Question: 1. I installed nodemon.
2. I made changes to my code.
3. It is stuck at RESTARTING DUE TO CHANGES and doesn't restart the server.
Why is this happening and how to solve it?

'''
>>index.js
const express = require('express');
const app = express();
app.get('', (req, res) => {
res.send('Hello, world!');
})
app.get('./help', (req, res) => {
res.send('Help Page!');
})
const port = 3000;
// const hostName = '127.0.0.1';
app.listen(port, () => {
console.log('Server is listening on ${port}');
});
>>package.json
{
"name": "app",
"version": "1.0.0",
"description": "",
"main": "index.js",
"scripts": {
"test": "echo "Error: no test specified" && exit 1",
"start": "nodemon index.js"
},
"author": "Sharjeel",
"license": "ISC",
"dependencies": {
"express": "^4.17.1",
"nodemon": "^2.0.12"
}
}
'''
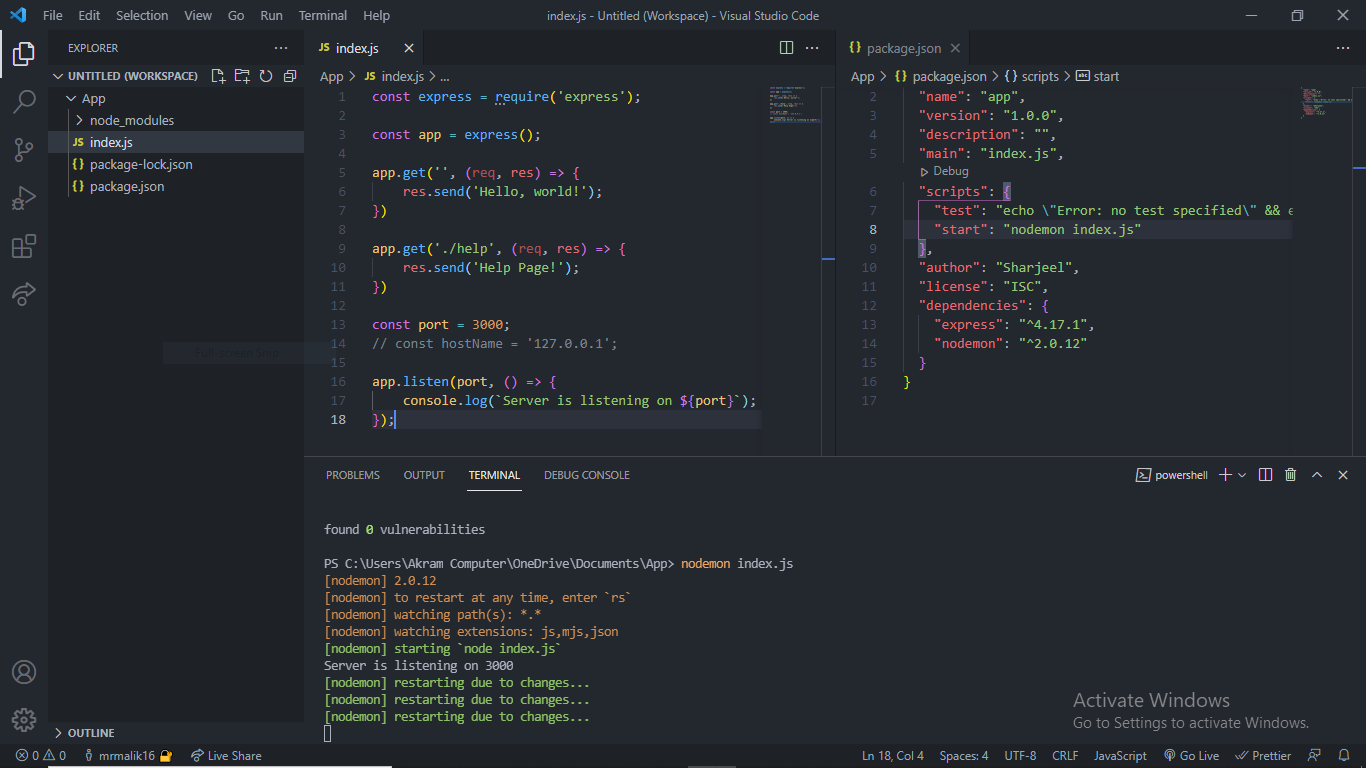
Answer: The problem is with the latest version of the nodemon. The previous or older version runs completely fine without making any issue i.e. nodemon@2.0.7.